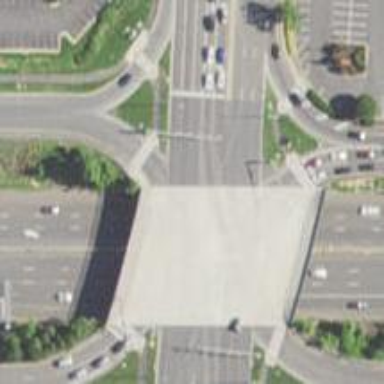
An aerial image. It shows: Primary_link highway crossing bridge.